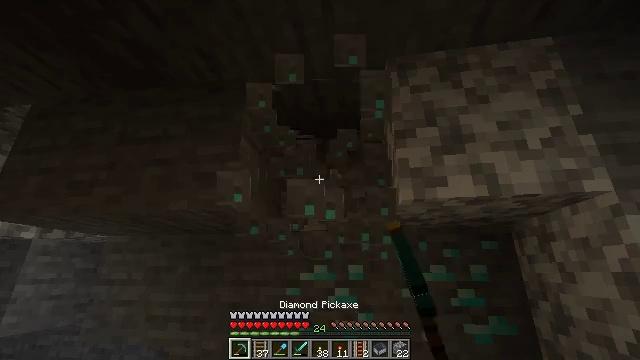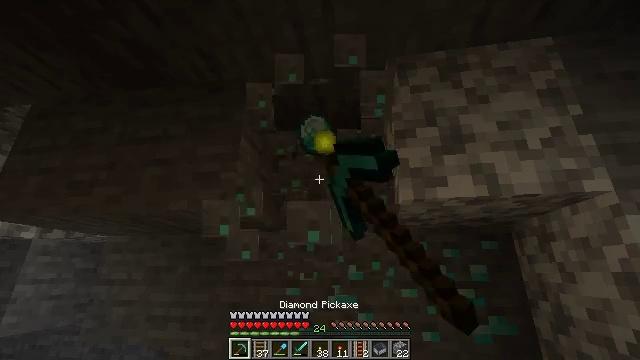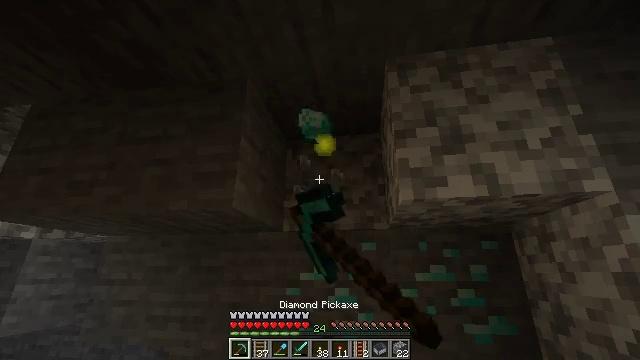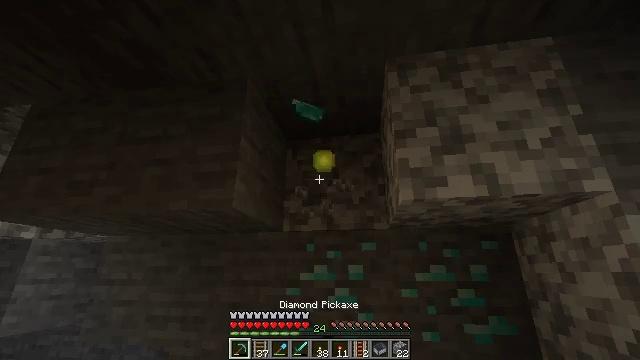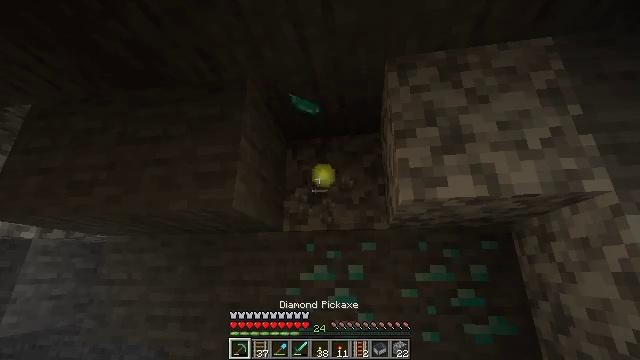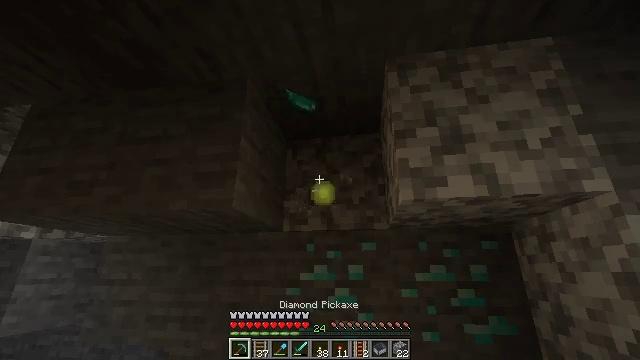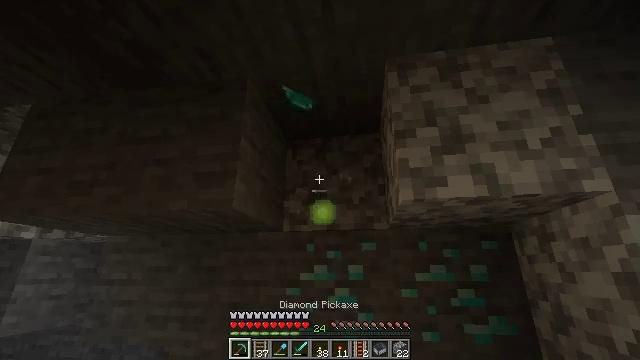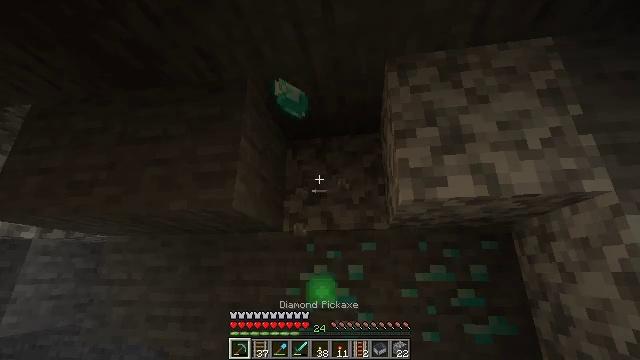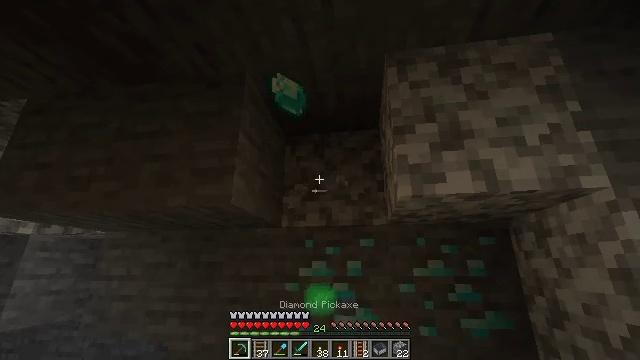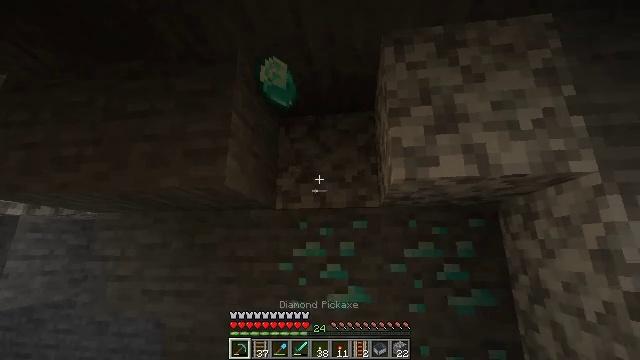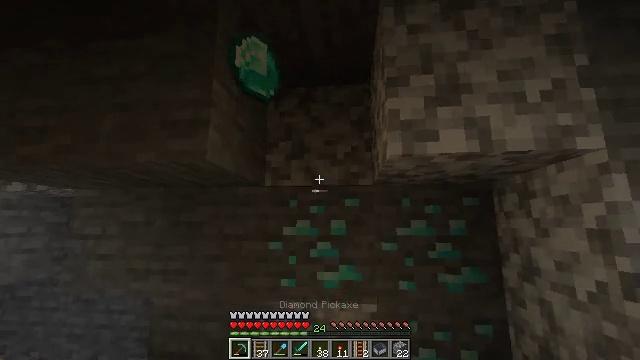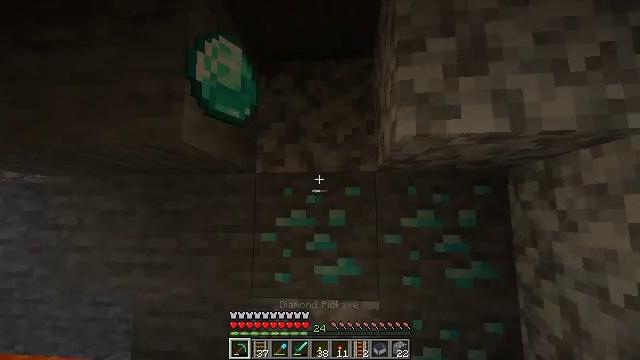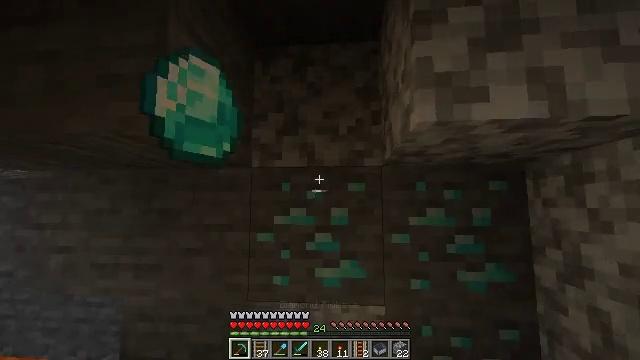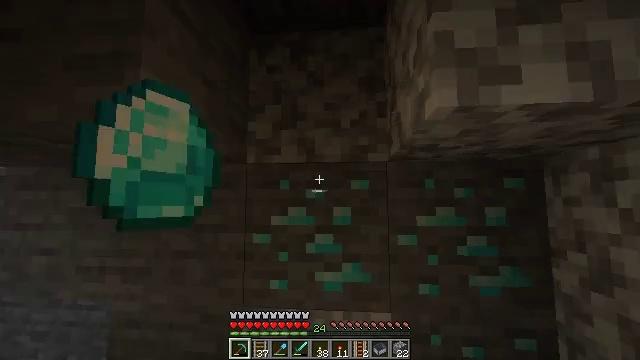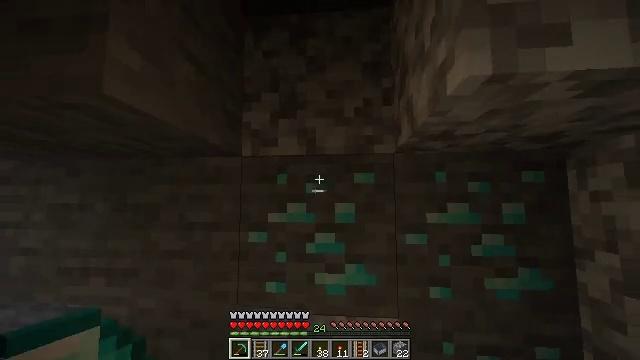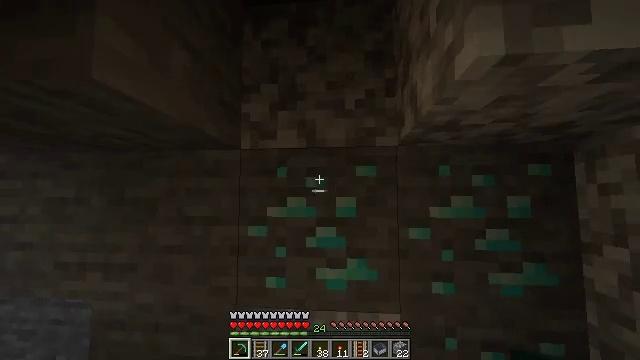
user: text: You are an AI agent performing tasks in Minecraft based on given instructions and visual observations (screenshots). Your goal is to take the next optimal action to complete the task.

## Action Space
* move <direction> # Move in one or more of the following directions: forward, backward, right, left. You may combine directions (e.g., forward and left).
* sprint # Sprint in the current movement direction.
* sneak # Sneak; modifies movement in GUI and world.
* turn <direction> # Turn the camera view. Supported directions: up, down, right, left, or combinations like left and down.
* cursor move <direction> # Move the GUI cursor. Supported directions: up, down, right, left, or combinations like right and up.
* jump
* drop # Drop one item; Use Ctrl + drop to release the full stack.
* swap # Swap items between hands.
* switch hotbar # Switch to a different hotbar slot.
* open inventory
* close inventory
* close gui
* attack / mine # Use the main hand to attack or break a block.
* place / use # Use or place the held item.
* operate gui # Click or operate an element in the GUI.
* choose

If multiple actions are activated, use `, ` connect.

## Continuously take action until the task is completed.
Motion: motion action
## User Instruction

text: Remove a string from the inventory.
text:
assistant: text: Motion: attack / mine
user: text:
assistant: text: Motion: attack / mine
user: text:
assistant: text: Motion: attack / mine
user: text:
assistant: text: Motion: no_op
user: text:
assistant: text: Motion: no_op
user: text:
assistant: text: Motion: no_op
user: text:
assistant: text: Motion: no_op
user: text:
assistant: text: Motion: no_op
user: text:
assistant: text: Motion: move forward, turn right and down
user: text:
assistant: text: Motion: move forward, turn right and down
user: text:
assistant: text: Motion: move forward, turn down
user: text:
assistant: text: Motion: move forward, turn down
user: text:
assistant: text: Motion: no_op
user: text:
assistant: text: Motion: no_op
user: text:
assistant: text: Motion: no_op
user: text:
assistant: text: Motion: no_op
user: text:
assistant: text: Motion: turn down
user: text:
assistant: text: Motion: turn down
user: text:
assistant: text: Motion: turn down
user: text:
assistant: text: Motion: turn right and down
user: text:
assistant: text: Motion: turn right and down
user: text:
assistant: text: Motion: turn right and down
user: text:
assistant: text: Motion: move back, turn right and down
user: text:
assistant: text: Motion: move back, turn right and down
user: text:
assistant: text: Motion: move back, turn right and down
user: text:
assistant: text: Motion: move back, turn right and down
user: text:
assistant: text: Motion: move back, turn right and down
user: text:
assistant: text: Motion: move back, turn right and down
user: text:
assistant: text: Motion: turn right and down
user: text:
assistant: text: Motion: turn right and down